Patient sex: M
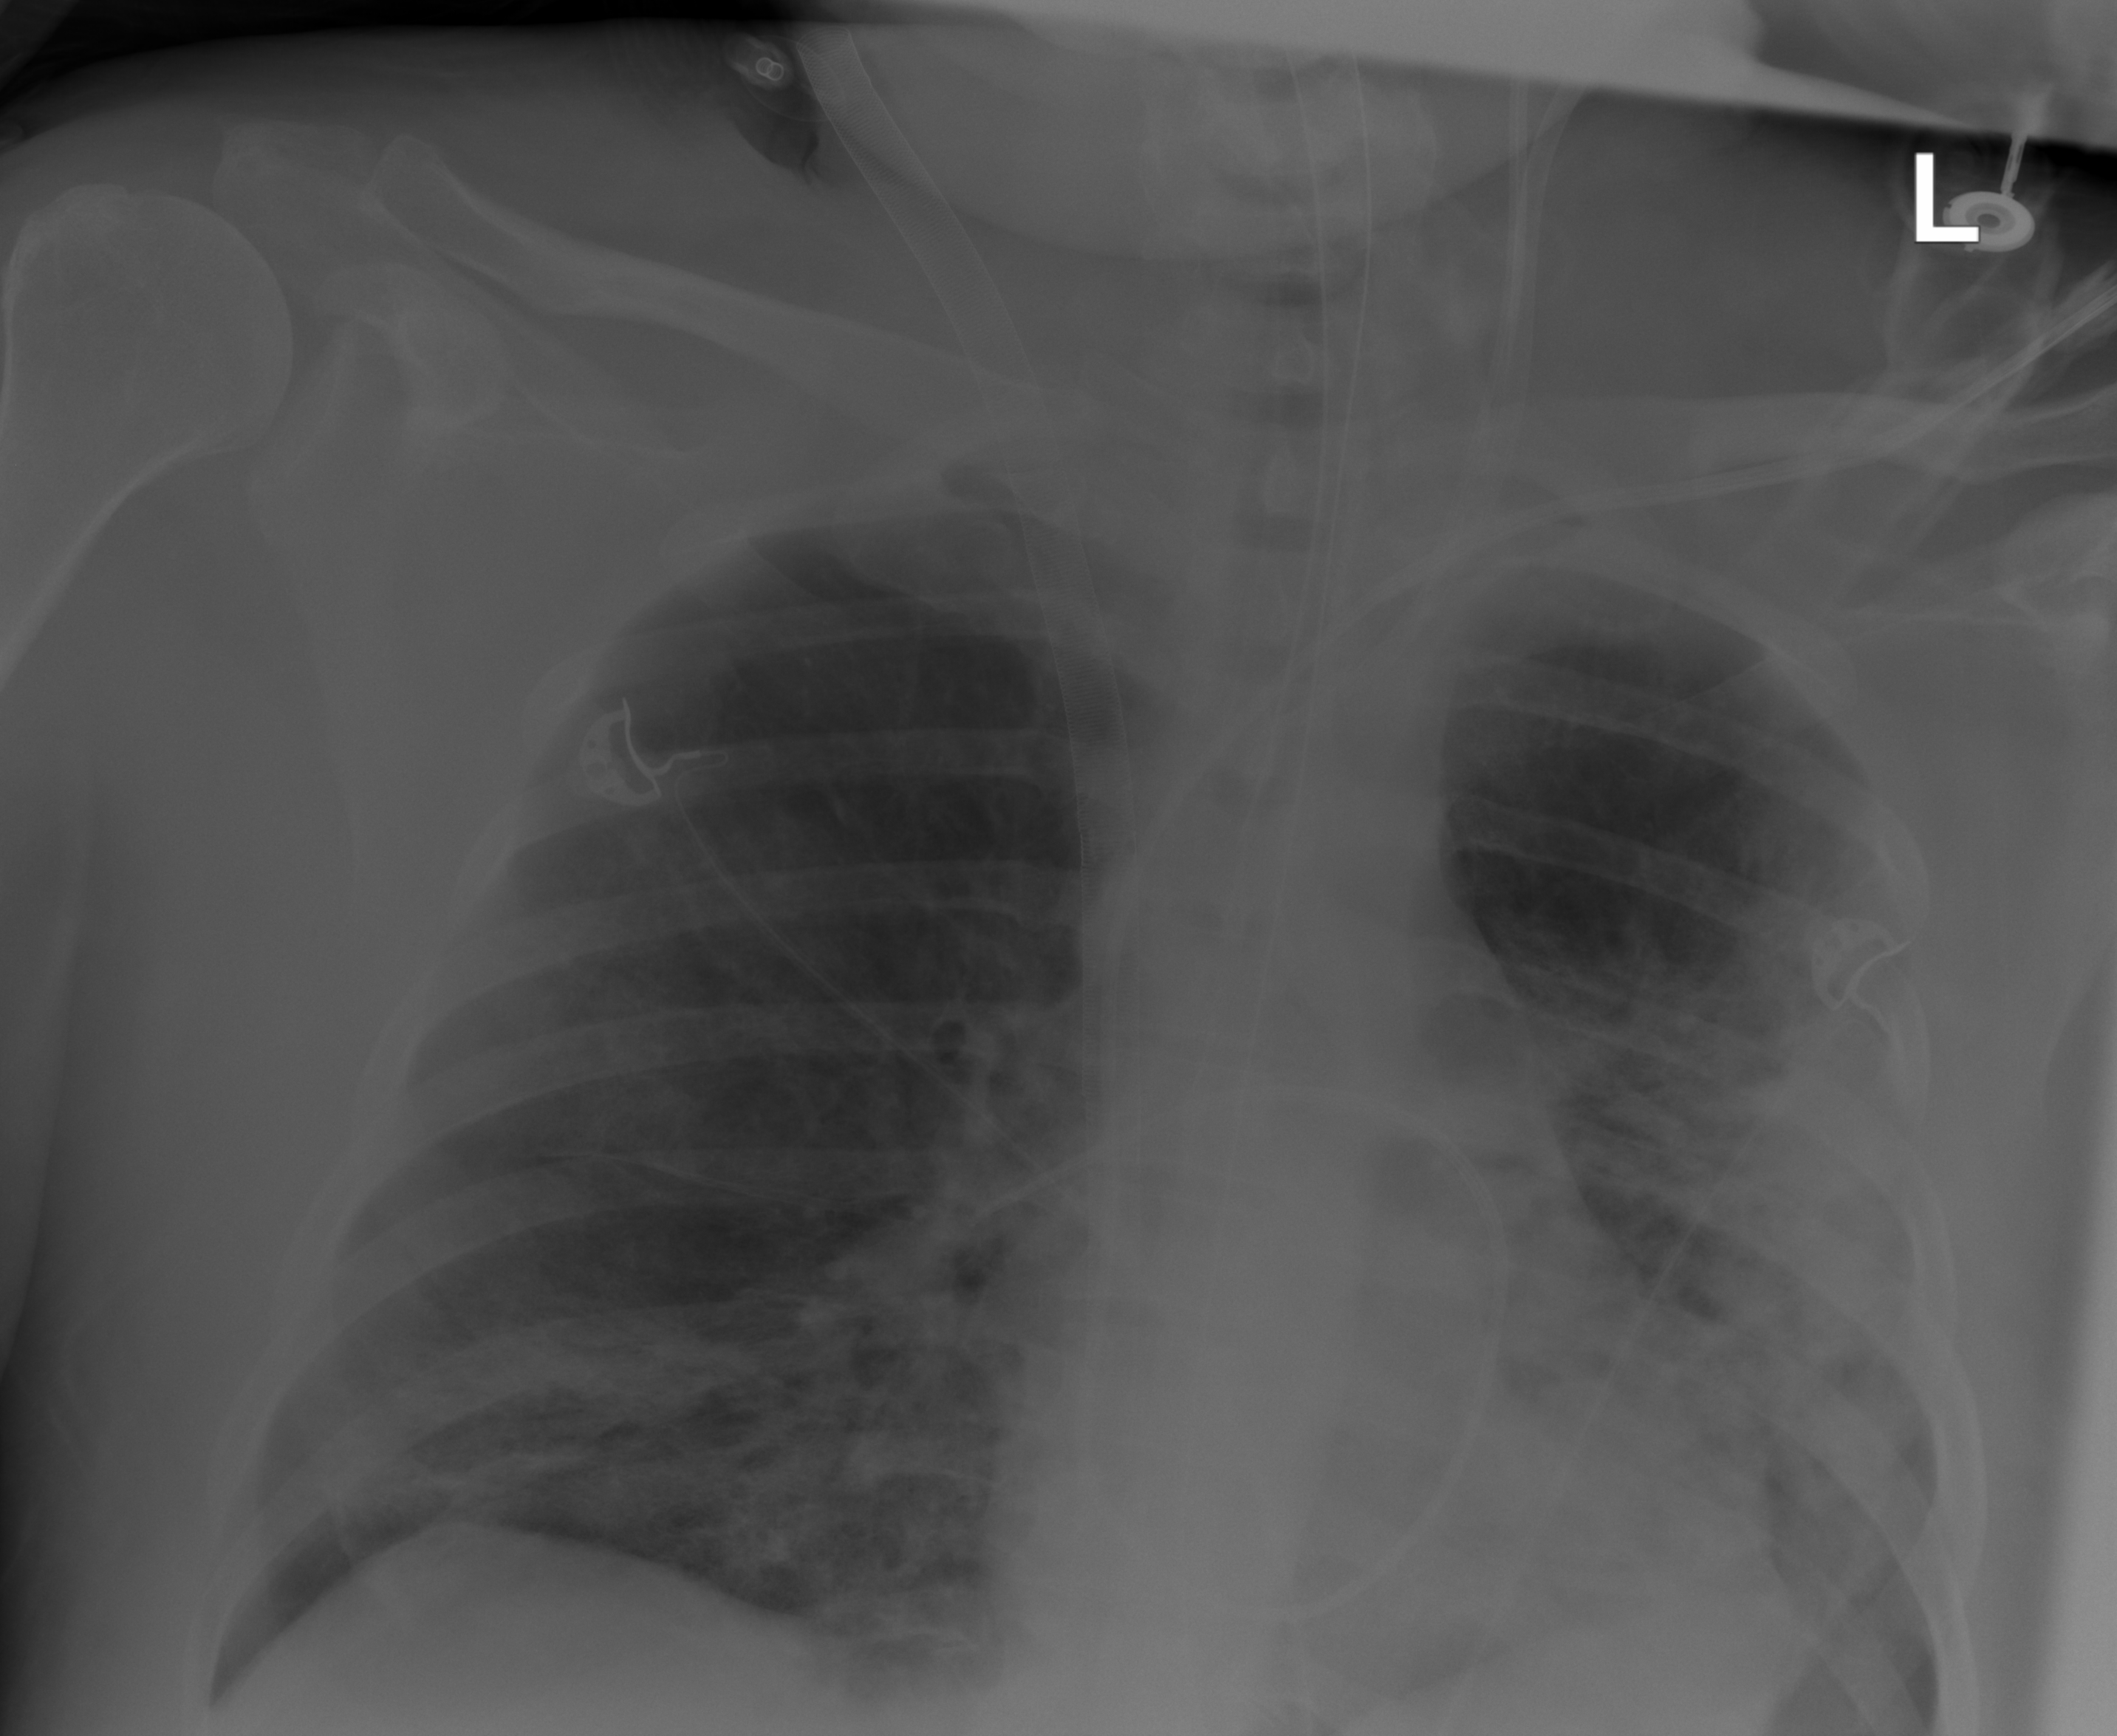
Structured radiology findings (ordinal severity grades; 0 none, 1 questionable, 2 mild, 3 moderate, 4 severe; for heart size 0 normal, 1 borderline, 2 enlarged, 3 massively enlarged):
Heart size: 0
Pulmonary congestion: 0
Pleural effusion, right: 0
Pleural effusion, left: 0
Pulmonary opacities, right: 3
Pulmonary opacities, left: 3
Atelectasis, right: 3
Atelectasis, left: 3